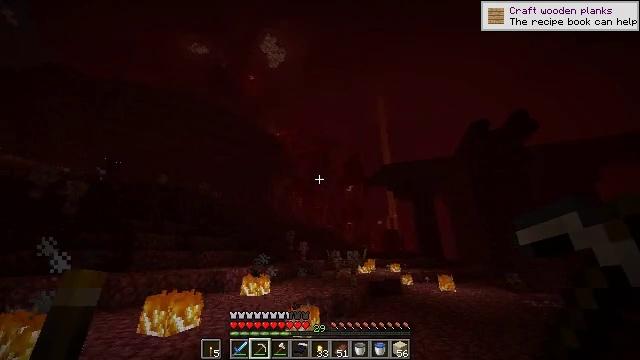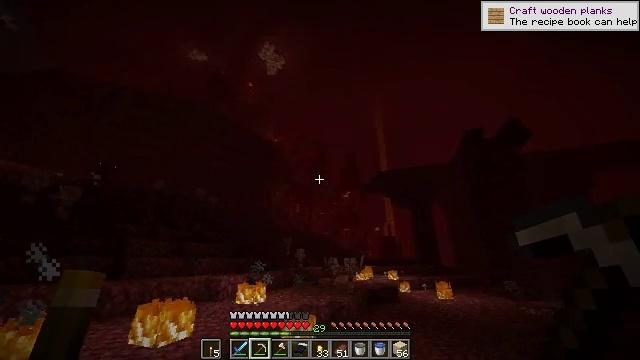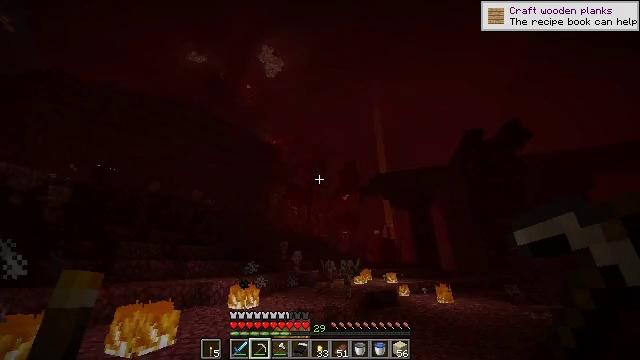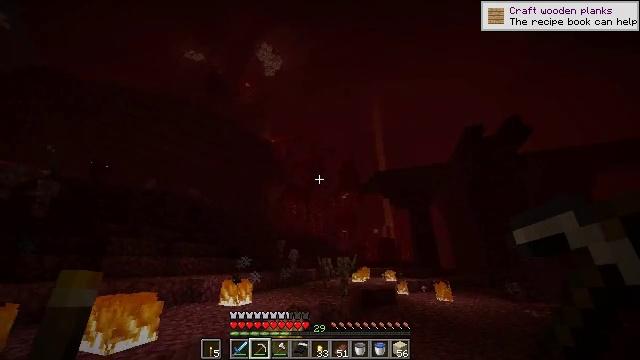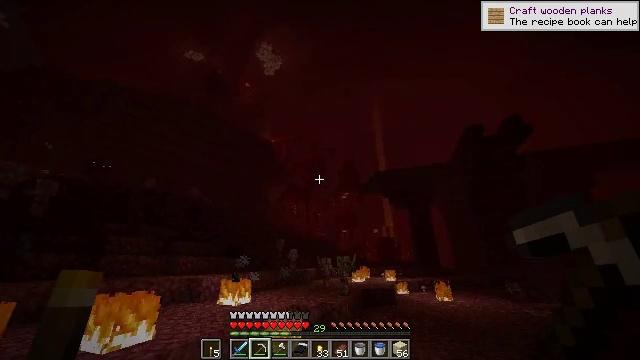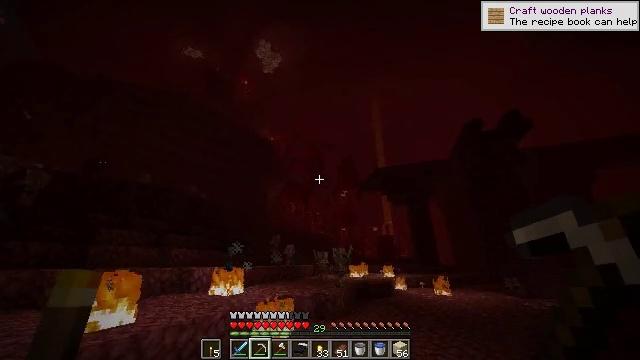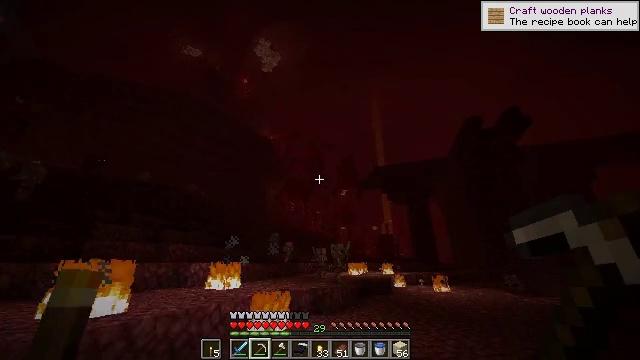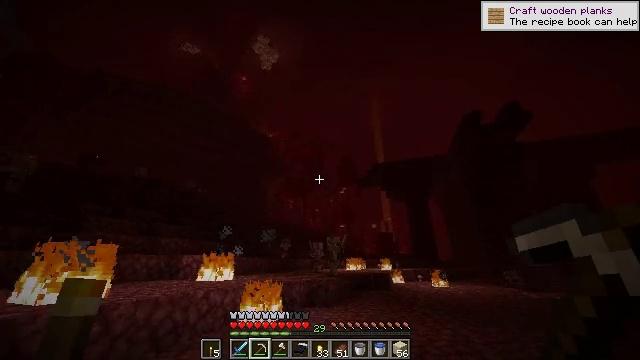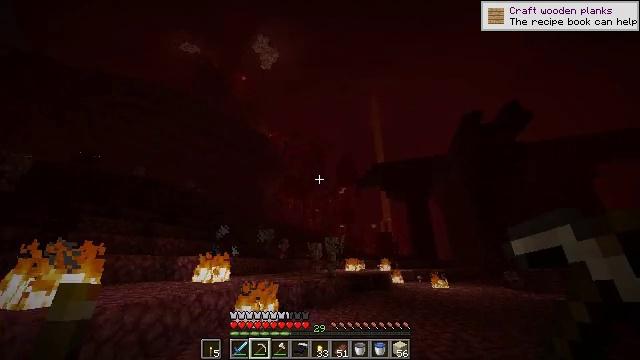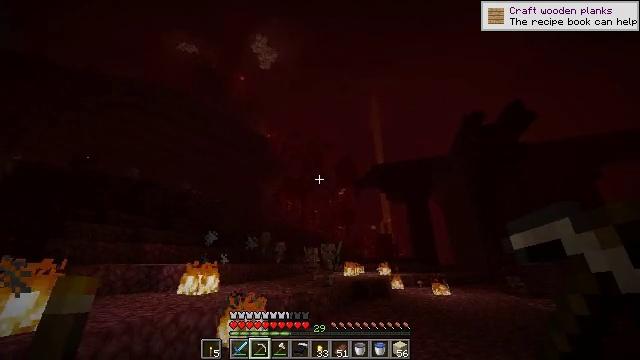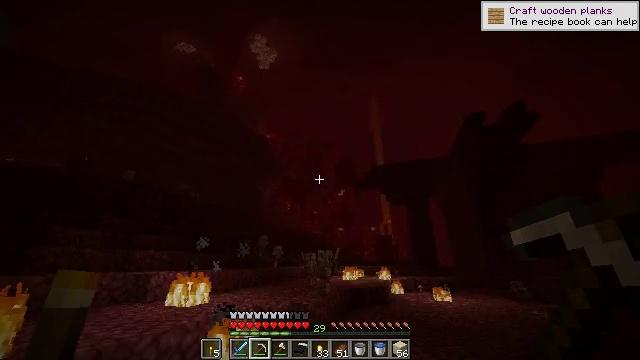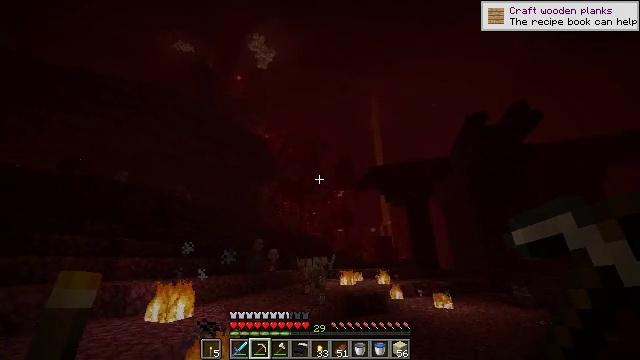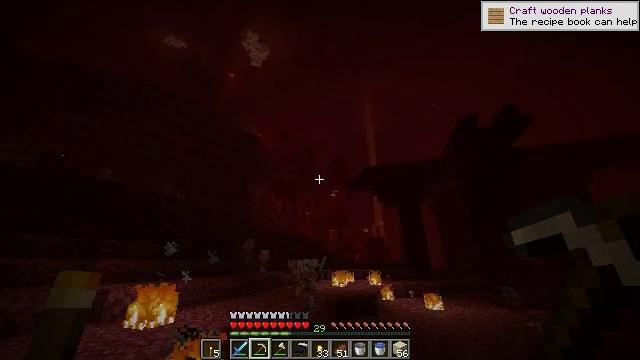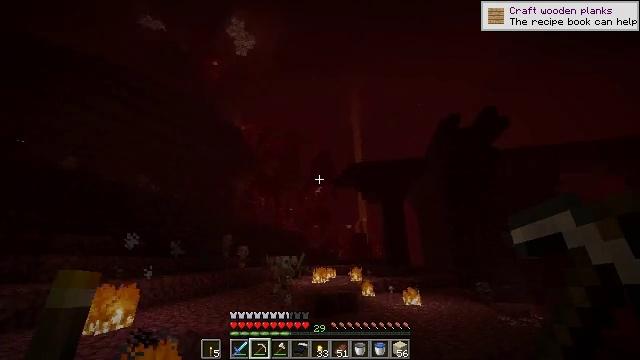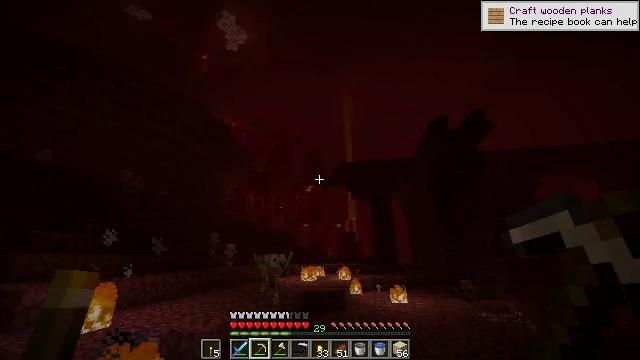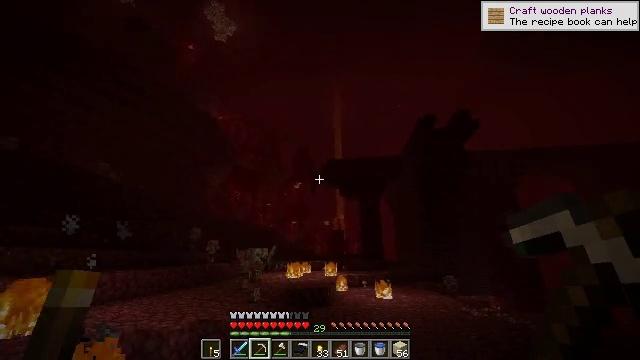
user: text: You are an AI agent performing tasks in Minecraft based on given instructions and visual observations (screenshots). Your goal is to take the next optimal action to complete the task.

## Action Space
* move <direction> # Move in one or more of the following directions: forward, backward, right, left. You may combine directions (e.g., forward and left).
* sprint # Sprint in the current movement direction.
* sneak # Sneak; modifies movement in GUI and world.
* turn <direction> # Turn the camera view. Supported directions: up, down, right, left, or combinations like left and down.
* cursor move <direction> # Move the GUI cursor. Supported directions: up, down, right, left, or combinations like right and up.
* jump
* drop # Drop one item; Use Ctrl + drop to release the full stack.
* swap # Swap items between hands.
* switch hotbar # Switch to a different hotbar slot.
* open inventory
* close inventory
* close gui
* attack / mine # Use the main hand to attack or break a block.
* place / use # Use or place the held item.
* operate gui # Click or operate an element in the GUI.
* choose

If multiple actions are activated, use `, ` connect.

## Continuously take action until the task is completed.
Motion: motion action
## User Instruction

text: Collect nether quartz from the ore block.
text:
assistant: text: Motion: move forward, sprint, turn up, jump
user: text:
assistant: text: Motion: move forward and move right, sprint, jump
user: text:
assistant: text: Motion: move forward and move right, sprint, jump
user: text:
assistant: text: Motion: move forward and move right, sprint, jump
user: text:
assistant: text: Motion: move forward and move right, sprint, jump
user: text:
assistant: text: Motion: move forward and move right, sprint, jump
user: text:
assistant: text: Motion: move forward and move right, sprint, jump
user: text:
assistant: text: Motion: move forward and move right, sprint, jump
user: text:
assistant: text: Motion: move forward and move right, sprint, jump
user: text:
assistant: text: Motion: move forward and move right, sprint, jump
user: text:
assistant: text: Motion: move forward and move right, sprint, jump
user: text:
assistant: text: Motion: move forward and move right, sprint, turn right, jump
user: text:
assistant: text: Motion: move forward and move right, sprint, turn right and down, jump
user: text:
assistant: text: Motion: move forward and move right, sprint, turn right, jump
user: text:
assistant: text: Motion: move forward, sprint, turn right, jump
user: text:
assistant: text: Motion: move forward, sprint, turn right, jump
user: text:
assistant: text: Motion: move forward, sprint, turn right and down, jump
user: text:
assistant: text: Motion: move forward, sprint, turn right and down, jump
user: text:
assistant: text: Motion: move forward, sprint, turn down, jump
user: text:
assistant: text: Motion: move forward, sprint, turn down, jump
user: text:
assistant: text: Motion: move forward, sprint, turn right and down, jump
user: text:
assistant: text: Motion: move forward, sprint, turn right and down, jump
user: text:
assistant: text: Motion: move forward, sprint, turn right, jump
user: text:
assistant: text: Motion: move forward, sprint, jump
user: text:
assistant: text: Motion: move forward, sprint, jump
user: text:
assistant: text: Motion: move forward, sprint, jump
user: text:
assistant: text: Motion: move forward, sprint, jump
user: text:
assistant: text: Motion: move forward, sprint, jump
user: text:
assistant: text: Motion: move forward, sprint, jump
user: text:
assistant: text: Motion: move forward, sprint, jump